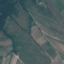
Land use / land cover class: PermanentCrop